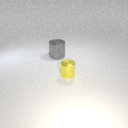
small yellow metal cylinder in front of large gray metal cylinder